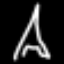
Label: The Eiffel Tower